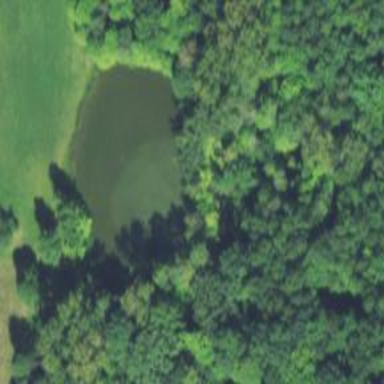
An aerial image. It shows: Pond surrounded by natural water.